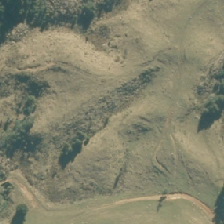
Land cover: low_producing_grassland